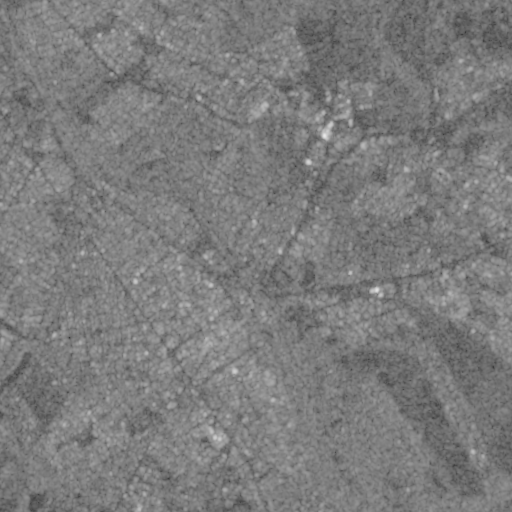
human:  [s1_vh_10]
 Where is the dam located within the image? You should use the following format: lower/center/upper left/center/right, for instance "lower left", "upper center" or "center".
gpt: The dam is located in the lower left of the image.
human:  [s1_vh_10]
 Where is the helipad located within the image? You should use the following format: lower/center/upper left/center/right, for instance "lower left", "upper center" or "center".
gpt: The helipad is located in the center right of the image.
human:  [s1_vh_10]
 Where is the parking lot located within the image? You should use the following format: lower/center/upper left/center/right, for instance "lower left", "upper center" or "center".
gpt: The parking lot is located in the upper right of the image.
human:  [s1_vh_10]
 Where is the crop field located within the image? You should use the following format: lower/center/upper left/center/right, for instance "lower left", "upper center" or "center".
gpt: There is no crop field in the image.

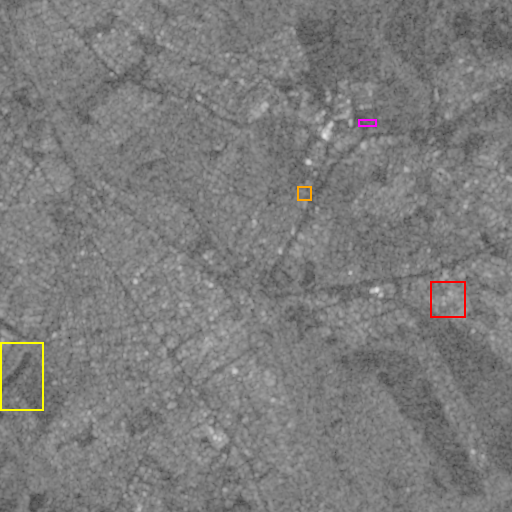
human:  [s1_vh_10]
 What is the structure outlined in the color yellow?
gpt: The structure outlined in yellow is a park.
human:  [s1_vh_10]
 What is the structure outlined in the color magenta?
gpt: The structure outlined in magenta is a parking lot.
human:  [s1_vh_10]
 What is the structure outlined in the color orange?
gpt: The structure outlined in orange is a power substation.
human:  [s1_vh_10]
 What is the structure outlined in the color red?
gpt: The structure outlined in red is a building.
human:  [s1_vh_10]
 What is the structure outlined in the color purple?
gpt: There is no purple outline.